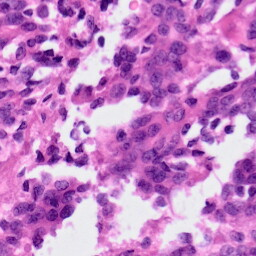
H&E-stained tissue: Ovarian